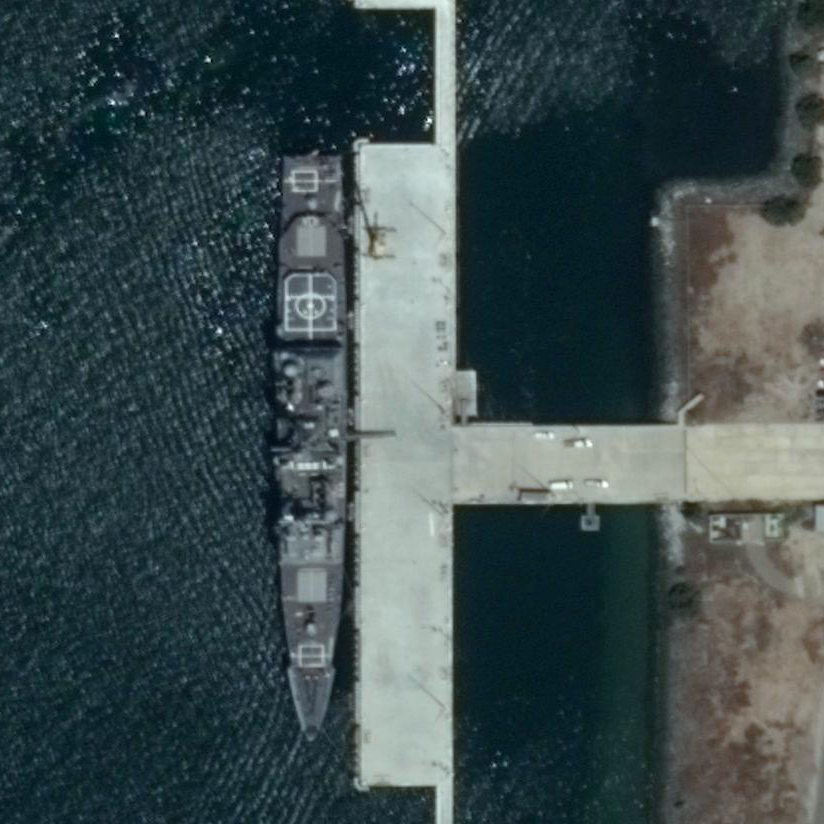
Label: Ticonderoga-class_cruiser